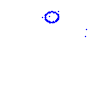
Particle: proton